Question: Trying to override row class's default left and right margins which are
'''
.row .row {
margin-right: -15px;
margin-left: -15px;
}
'''
Page has multiple 'rows' like
'''
<div class="row row-padded" id="question1"></div>
<div class="row row-padded" id="question2"></div>
<div class="row row-padded" id="question3"></div>
'''
'''
.row-padded {
margin-top:15px;
padding-left:25px;
padding-top:10px;
padding-bottom:10px;
}
'''
It works fine if I overide it with 'id'. This works fine for one row
'''
#question1 {
margin-left:0px;
margin-right:0px;
}
'''
but this does not
'''
div[id^='question'] {
margin-left:0px;
margin-right:0px;
}
'''

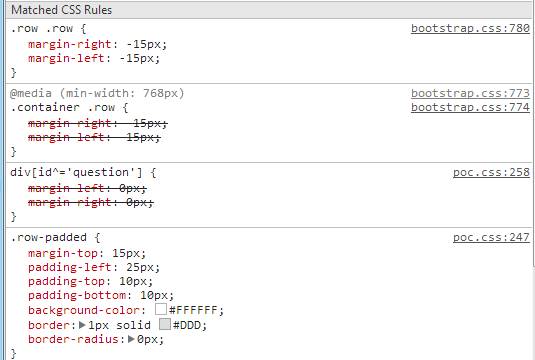
Answer: You need to understand how specificity works. The reason that 'div[id^='question']' doesn't override '.row .row' is because it only has one element and one attribute selector (considered the same specificity as a class) while the latter has two class selectors - classes override regular elements in specificity, so it makes sense that two classes combined has more priority than one class and one element. Also remember that an ID overrides both class and element selectors.
If you want the second selector to work, try:
'''
div.row[id^='question'] {
margin-left: 0px;
margin-right: 0px;
}
'''